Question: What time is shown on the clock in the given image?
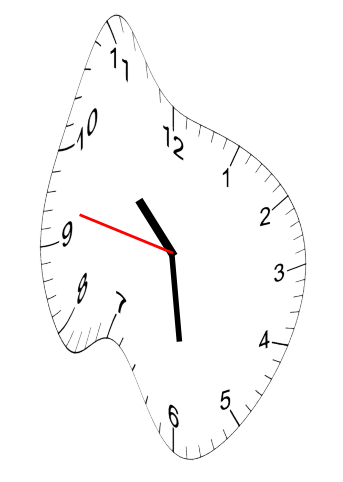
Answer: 10:28:47